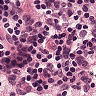
Metastatic tissue present: no